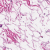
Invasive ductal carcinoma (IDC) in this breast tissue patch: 0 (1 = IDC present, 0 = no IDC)